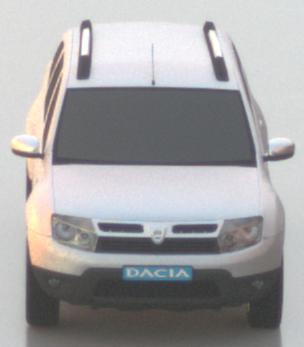
Make: Dacia
Model: Duster dCi 110 FAP
Detailed model: Duster (I)
Model produced from: 2010/06
Model produced until: 2013/11
Doors: 5
Color: white
Road condition: wet road
Daytime: sunrise or sunset
Contrast: medium contrast